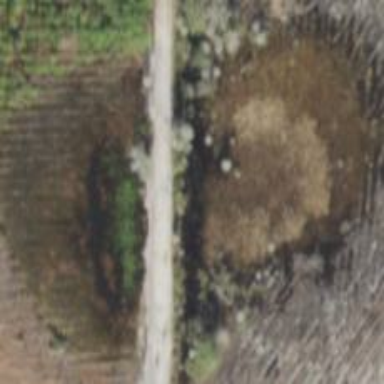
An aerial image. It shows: Beautiful wet meadow natural wetland.